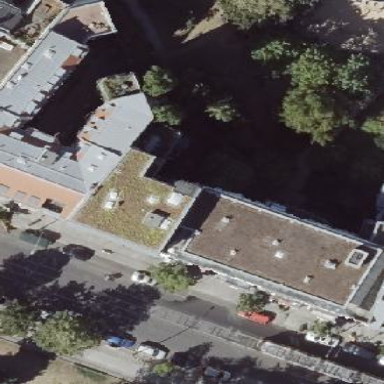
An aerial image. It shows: Residential building with hipped roof.